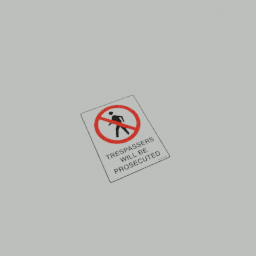
Label: decoration